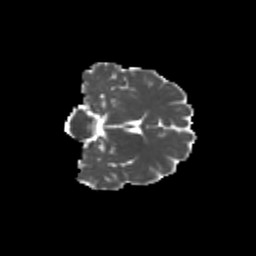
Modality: MD
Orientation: coronal
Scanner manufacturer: siemens
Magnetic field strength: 3 T
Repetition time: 9.2 s
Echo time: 0.084 s